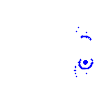
Particle: proton